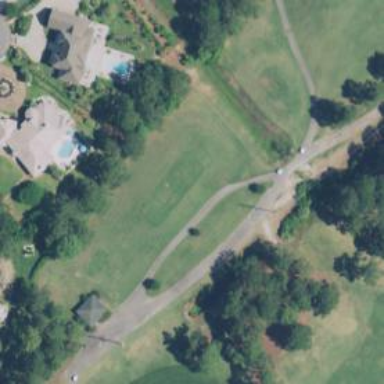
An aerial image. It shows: Path designated for golf carts.